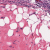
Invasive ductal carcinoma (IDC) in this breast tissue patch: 0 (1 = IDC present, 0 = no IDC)